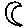
Label: moon